Question: I'm trying to get an 'real' number from an SQL view.
But after executing the query it will round the number from '<PHONE>.3' to '<PHONE>.5'

Why is this happening and is there any way around this?
I have tried getting the data with a 'DataReader', 'Linq2SQL' and ServiceStack.ORMLite but none of them work.
'''
var lConnection = new SqlConnection(ConnectionString);
const string cmd = "SELECT [Origin],[X],[Y] FROM [SpiderDB61].[dbo].[View_Addresses_AddressNames]" +
" where Origin = 5 and X = -26262.5 and Y = <PHONE>.3";
var lSQLCommand = new SqlCommand(cmd, lConnection);
lConnection.Open();
SqlDataReader lReader = lSQLCommand.ExecuteReader();
object a;
object b;
object c;
while (lReader.Read())
{
a = lReader[0];
b = lReader[1];
c = lReader[2]; // <-- this will be <PHONE>.5, not <PHONE>.3
}
'''
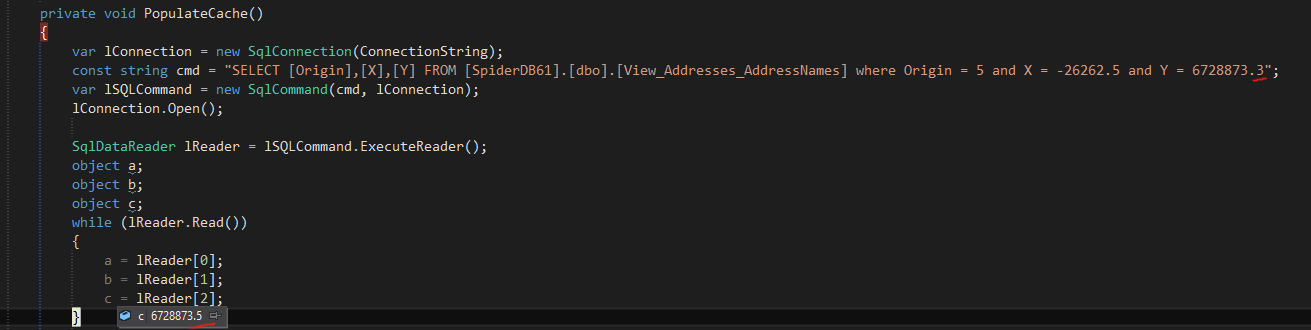
Answer: 'real' is 'float(24)', which gives you <URL>' - depending on whether this value is meant to be discreet or continuous.